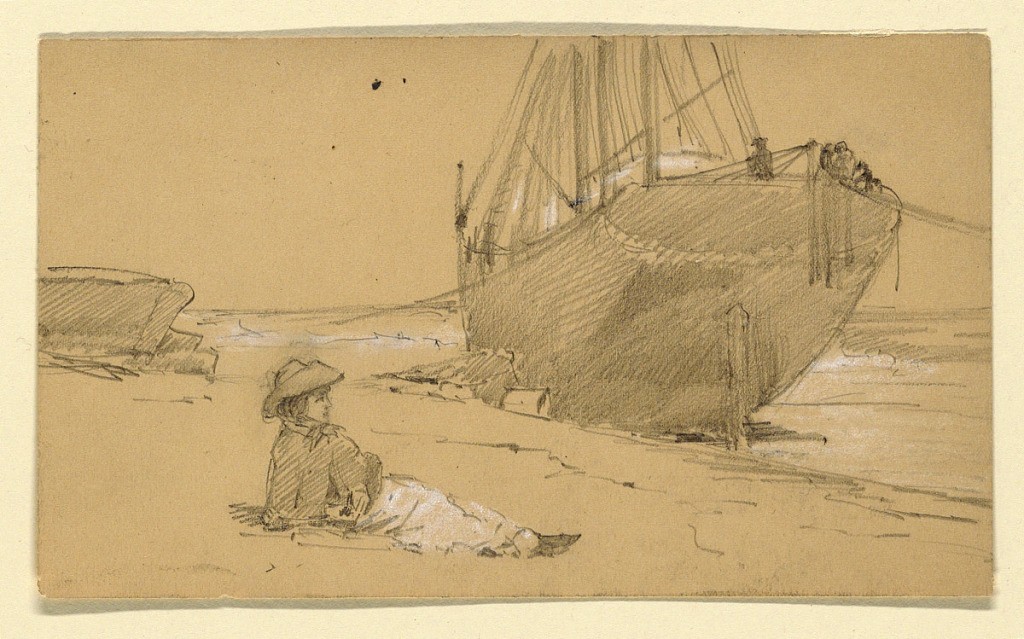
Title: At the shore
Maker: Howard Russell Butler, American, 1856 - 1934
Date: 1884
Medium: Black crayon. White heightening. Light brown paper.
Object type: Drawing
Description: Horizontal rectangle. A woman is shown in profile sitting, facing right. In the right central plane is a sailboat shown obliquely from the stern.